Question: Here is the scenario; I have 3 PNG photos i wanna use as background of buttons or ImageViews and they are overlapping in a relative layout. kinda like this:

so the red button will be the biggest and go under all of them, then i will add green button on top of red and then yellow button on top of green. so that's how it looks like. each button has a PNG background as i said at the beginning.
Problem is I cant make the only visible area of each Button/ImageView clickable! Android kinda considers each at rectangle button/ImageView.
Any solution for this?
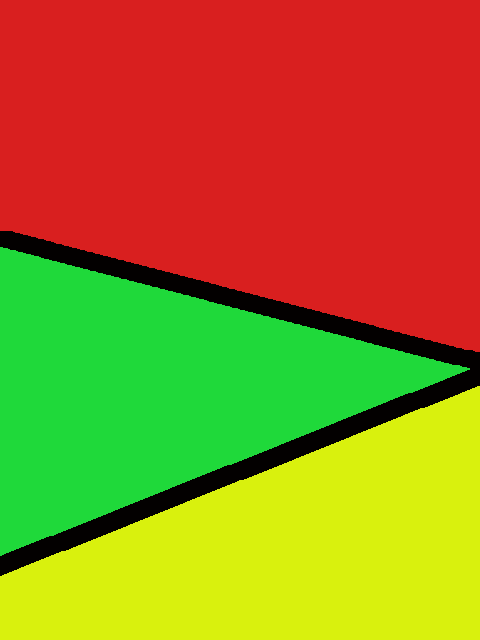
Answer: In your <URL> is in the transparent area of the background or not.
Either you can make a separate 'onTouchListener' for each view/button and return false if the event is in the transparent area (of the 'View' argument) or you can make a single listener for all of the buttons, ignore the 'View' argument and check all of your three views to determine in which one the event is.